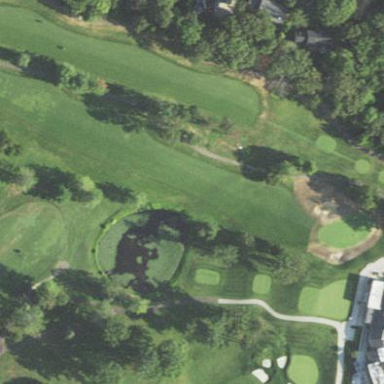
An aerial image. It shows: Golf fairway in the image.